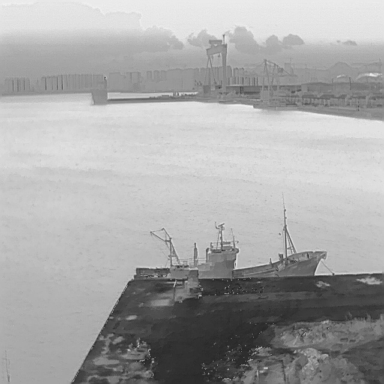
There is a bulk_carrier in the infrared image.